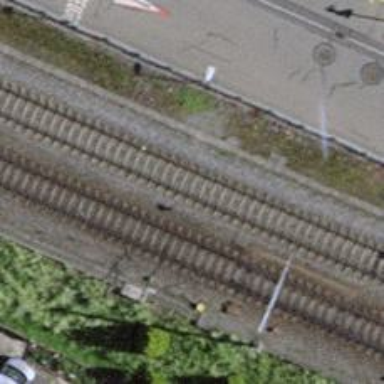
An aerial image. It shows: Railway line with electrified contact line. It runs along embankment with one track.